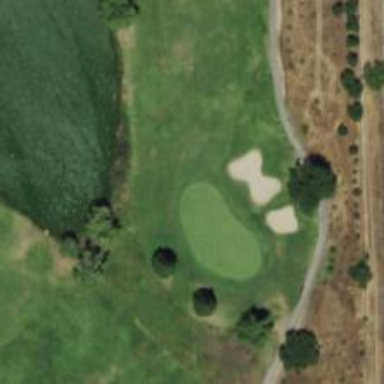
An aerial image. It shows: Golf hole.